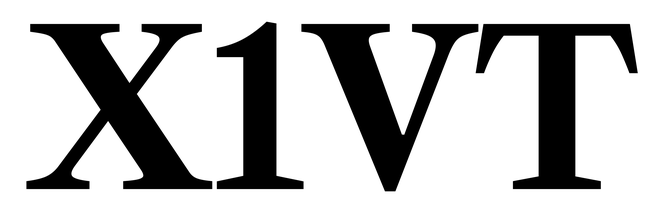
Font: LibreCaslonText_Bold